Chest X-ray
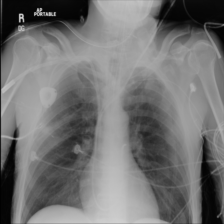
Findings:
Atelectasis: negative
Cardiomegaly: negative
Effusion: negative
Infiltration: negative
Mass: negative
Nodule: negative
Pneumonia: negative
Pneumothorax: negative
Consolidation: negative
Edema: negative
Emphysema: negative
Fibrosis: negative
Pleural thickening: negative
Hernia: negative